Question: I am Trying to show four Textview And Four EditText on a scroll view , when I am using scrollview then only show last TextView and edit text.
'''
<LinearLayout xmlns:android="http://schemas.android.com/apk/res/android"
xmlns:tools="http://schemas.android.com/tools"
android:id="@+id/container"
android:layout_width="fill_parent"
android:layout_height="match_parent"
android:background="@drawable/bg"
android:paddingLeft="20dip"
android:paddingTop="10dip"
android:paddingRight="20dip"
android:orientation="vertical"
>
<ScrollView
android:layout_height="0px"
android:layout_width="fill_parent"
android:paddingTop="5dip"
android:layout_weight="1"
>
<RelativeLayout android:layout_height="wrap_content"
android:layout_width="match_parent"
>
<TextView
android:id="@+id/txtlocation"
android:layout_height="wrap_content"
android:layout_width="110dip"
android:layout_marginTop="6dip"
android:text="Location"/>
<EditText
android:id="@+id/location"
android:layout_width="fill_parent"
android:layout_height="wrap_content"
android:layout_below="@+id/txtlocation"
android:background="@android:drawable/editbox_background"
android:singleLine="true"
android:ems="10" >
<requestFocus android:layout_width="match_parent" />
</EditText>
<TextView
android:id="@+id/txtminimum"
android:layout_height="wrap_content"
android:layout_width="110dip"
android:layout_marginTop="6.5dip"
android:text="Minimum Price*"/>
<AutoCompleteTextView
android:id="@+id/autominimum"
android:layout_width="fill_parent"
android:layout_height="wrap_content"
android:layout_below="@+id/txtminimum"
android:background="@android:drawable/editbox_background"
android:ems="10"
android:singleLine="true" >
<requestFocus android:layout_width="wrap_content" />
</AutoCompleteTextView>
<ImageView
android:id="@+id/imgminimum"
android:layout_width="wrap_content"
android:layout_height="wrap_content"
android:layout_alignBottom="@+id/autominimum"
android:layout_alignRight="@+id/autominimum"
android:layout_alignTop="@+id/autominimum"
android:src="@drawable/dropdown" />
<TextView
android:id="@+id/txtmaximum"
android:layout_height="wrap_content"
android:layout_width="110dip"
android:layout_marginTop="6dip"
android:text="Maximum Price*"/>
<AutoCompleteTextView
android:id="@+id/automaximum"
android:layout_width="fill_parent"
android:layout_height="wrap_content"
android:layout_below="@+id/txtmaximum"
android:background="@android:drawable/editbox_background"
android:singleLine="true"
android:ems="10" >
<requestFocus />
</AutoCompleteTextView>
<ImageView
android:id="@+id/imgmaximum"
android:layout_width="wrap_content"
android:layout_height="wrap_content"
android:layout_alignBottom="@+id/automaximum"
android:layout_alignRight="@+id/automaximum"
android:layout_alignTop="@+id/automaximum"
android:src="@drawable/dropdown" />
<TextView
android:id="@+id/txtproperty"
android:layout_height="wrap_content"
android:layout_width="110dip"
android:layout_marginTop="6dip"
android:text="Property Type*"/>
<AutoCompleteTextView
android:id="@+id/autoproperty"
android:layout_width="fill_parent"
android:layout_height="wrap_content"
android:layout_below="@+id/txtproperty"
android:background="@android:drawable/editbox_background"
android:singleLine="true"
android:ems="10" >
<requestFocus />
</AutoCompleteTextView>
<ImageView
android:id="@+id/imgproperty"
android:layout_width="wrap_content"
android:layout_height="wrap_content"
android:layout_alignBottom="@+id/autoproperty"
android:layout_alignRight="@+id/autoproperty"
android:layout_alignTop="@+id/autoproperty"
android:src="@drawable/dropdown" />
</RelativeLayout>
</ScrollView>
<Button
android:layout_marginTop="20dip"
android:id="@+id/btnsearch"
android:layout_width="100dip"
android:layout_height="wrap_content"
android:layout_gravity="center_horizontal"
android:background="@drawable/rounded"
android:textColor="#FFFFFF"
android:textSize="18sp"
android:text="Search" />
<TextView
android:layout_margin="5dip"
android:id="@+id/txtsigninor"
android:layout_height="wrap_content"
android:layout_width="fill_parent"
android:gravity="center_horizontal"
android:layout_below="@+id/btnParent"
android:text="Bfyevfhevf"/>
<LinearLayout
android:layout_width="fill_parent"
android:layout_height="wrap_content"
android:layout_marginBottom="5dip"
android:gravity="center"
android:orientation="horizontal"
android:weightSum="10"
android:id="@+id/btnParent" >
<Button
android:isScrollContainer="false"
android:id="@+id/btn_Login1"
android:layout_width="100dp"
android:layout_height="wrap_content"
android:layout_margin="5dp"
android:layout_marginBottom="5dp"
android:background="@drawable/rounded"
android:gravity="center"
android:textColor="#FFFFFF"
android:textSize="18sp"
android:text=" Login " />
<Button
android:isScrollContainer="false"
android:id="@+id/btn_register"
android:layout_width="100dp"
android:layout_height="wrap_content"
android:layout_margin="5dp"
android:layout_marginBottom="5dp"
android:background="@drawable/rounded"
android:gravity="center"
android:text=" Register "
android:textColor="#FFFFFF"
android:textSize="18sp"
/>
</LinearLayout>
</LinearLayout>
'''

I want to set scrollview In a frist four Text and EditBox.
Please suggest me How I can fix this Issue
Thanks In Advance
Any Help Is Appreciated
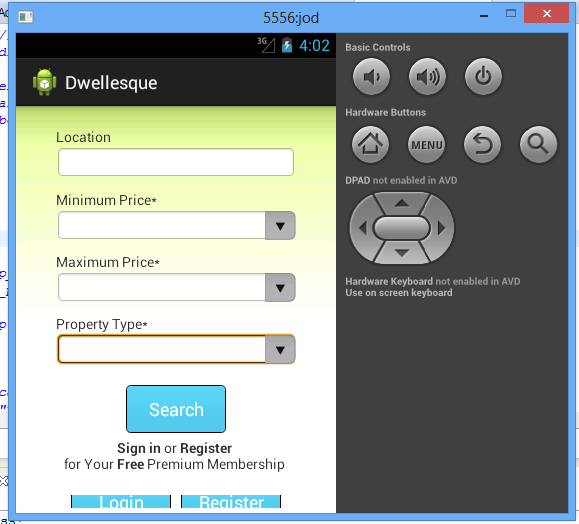
Answer: use following code. i removed all background you can put it where you want
'''
<LinearLayout xmlns:android="http://schemas.android.com/apk/res/android"
xmlns:tools="http://schemas.android.com/tools"
android:id="@+id/container"
android:layout_width="fill_parent"
android:layout_height="match_parent"
android:paddingLeft="20dip"
android:paddingTop="10dip"
android:paddingRight="20dip"
android:orientation="vertical"
>
<ScrollView
android:layout_height="0px"
android:layout_width="fill_parent"
android:paddingTop="5dip"
android:layout_weight="1"
>
<RelativeLayout android:layout_height="wrap_content"
android:layout_width="match_parent"
>
<TextView
android:id="@+id/txtlocation"
android:layout_height="wrap_content"
android:layout_width="110dip"
android:layout_marginTop="6dip"
android:text="Location"/>
<EditText
android:id="@+id/location"
android:layout_width="fill_parent"
android:layout_height="wrap_content"
android:layout_below="@+id/txtlocation"
android:background="@android:drawable/editbox_background"
android:singleLine="true"
android:ems="10" >
<requestFocus android:layout_width="match_parent" />
</EditText>
<TextView
android:id="@+id/txtminimum"
android:layout_height="wrap_content"
android:layout_width="110dip"
android:layout_marginTop="6.5dip"
android:layout_below="@+id/location"
android:text="Minimum Price*"/>
<AutoCompleteTextView
android:id="@+id/autominimum"
android:layout_width="fill_parent"
android:layout_height="wrap_content"
android:layout_below="@+id/txtminimum"
android:background="@android:drawable/editbox_background"
android:ems="10"
android:singleLine="true" >
<requestFocus android:layout_width="wrap_content" />
</AutoCompleteTextView>
<ImageView
android:id="@+id/imgminimum"
android:layout_width="wrap_content"
android:layout_height="wrap_content"
android:layout_alignBottom="@+id/autominimum"
android:layout_alignRight="@+id/autominimum"
android:layout_alignTop="@+id/autominimum"
/>
<TextView
android:id="@+id/txtmaximum"
android:layout_height="wrap_content"
android:layout_width="110dip"
android:layout_marginTop="6dip"
android:layout_below="@+id/autominimum"
android:text="Maximum Price*"/>
<AutoCompleteTextView
android:id="@+id/automaximum"
android:layout_width="fill_parent"
android:layout_height="wrap_content"
android:layout_below="@+id/txtmaximum"
android:background="@android:drawable/editbox_background"
android:singleLine="true"
android:ems="10" >
<requestFocus />
</AutoCompleteTextView>
<ImageView
android:id="@+id/imgmaximum"
android:layout_width="wrap_content"
android:layout_height="wrap_content"
android:layout_alignBottom="@+id/automaximum"
android:layout_alignRight="@+id/automaximum"
android:layout_alignTop="@+id/automaximum"
/>
<TextView
android:id="@+id/txtproperty"
android:layout_height="wrap_content"
android:layout_width="110dip"
android:layout_marginTop="6dip"
android:layout_below="@+id/automaximum"
android:text="Property Type*"/>
<AutoCompleteTextView
android:id="@+id/autoproperty"
android:layout_width="fill_parent"
android:layout_height="wrap_content"
android:layout_below="@+id/txtproperty"
android:background="@android:drawable/editbox_background"
android:singleLine="true"
android:ems="10" >
<requestFocus />
</AutoCompleteTextView>
<ImageView
android:id="@+id/imgproperty"
android:layout_width="wrap_content"
android:layout_height="wrap_content"
android:layout_alignBottom="@+id/autoproperty"
android:layout_alignRight="@+id/autoproperty"
android:layout_alignTop="@+id/autoproperty"
/>
</RelativeLayout>
</ScrollView>
<Button
android:layout_marginTop="20dip"
android:id="@+id/btnsearch"
android:layout_width="100dip"
android:layout_height="wrap_content"
android:layout_gravity="center_horizontal"
android:textColor="#FFFFFF"
android:textSize="18sp"
android:text="Search" />
<TextView
android:layout_margin="5dip"
android:id="@+id/txtsigninor"
android:layout_height="wrap_content"
android:layout_width="fill_parent"
android:gravity="center_horizontal"
android:layout_below="@+id/btnParent"
android:text="Bfyevfhevf"/>
<LinearLayout
android:layout_width="fill_parent"
android:layout_height="wrap_content"
android:layout_marginBottom="5dip"
android:gravity="center"
android:orientation="horizontal"
android:weightSum="10"
android:id="@+id/btnParent" >
<Button
android:isScrollContainer="false"
android:id="@+id/btn_Login1"
android:layout_width="100dp"
android:layout_height="wrap_content"
android:layout_margin="5dp"
android:layout_marginBottom="5dp"
android:gravity="center"
android:textColor="#FFFFFF"
android:textSize="18sp"
android:text=" Login " />
<Button
android:isScrollContainer="false"
android:id="@+id/btn_register"
android:layout_width="100dp"
android:layout_height="wrap_content"
android:layout_margin="5dp"
android:layout_marginBottom="5dp"
android:gravity="center"
android:text=" Register "
android:textColor="#FFFFFF"
android:textSize="18sp"
/>
</LinearLayout>
</LinearLayout>
'''